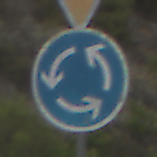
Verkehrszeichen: Kreisverkehr
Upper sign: VorfahrtGewaehren
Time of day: Midday
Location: Outdoor (Nature)
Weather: Overcast
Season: NotSpecified
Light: Natural